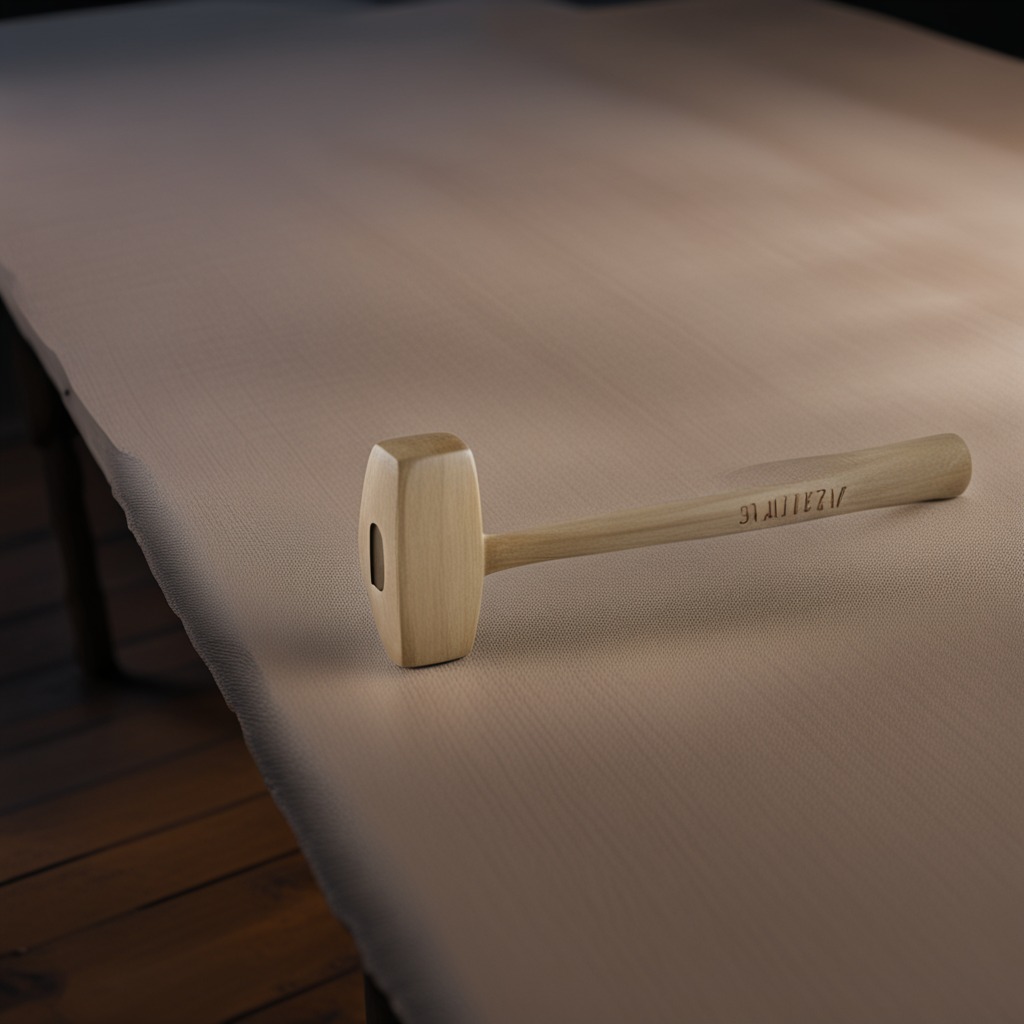
A hammer is lying on a wooden table.